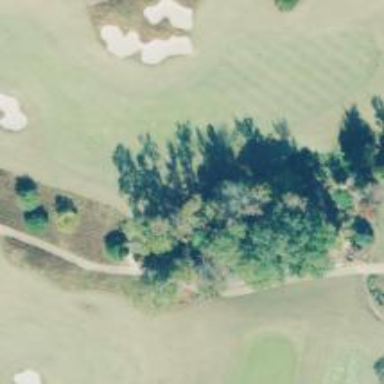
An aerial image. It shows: Path for both road and golf.